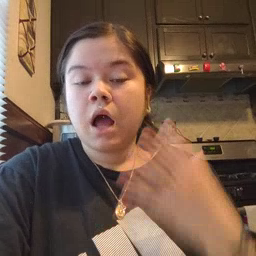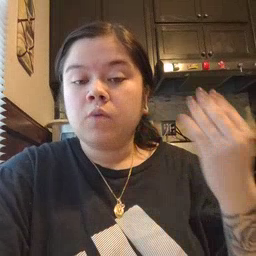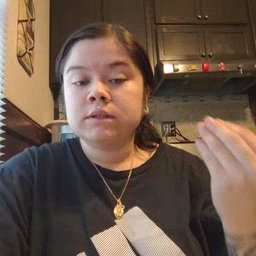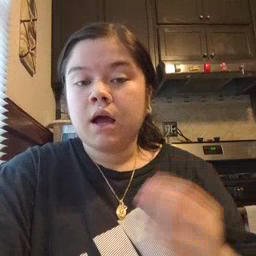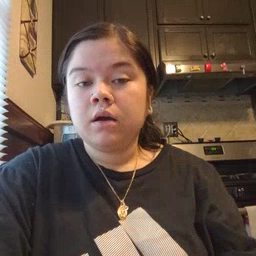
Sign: outside